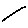
Label: line